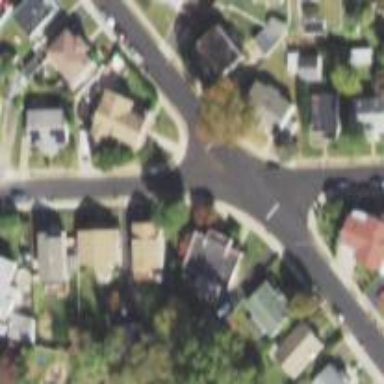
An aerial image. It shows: Unmarked crossing on footway.